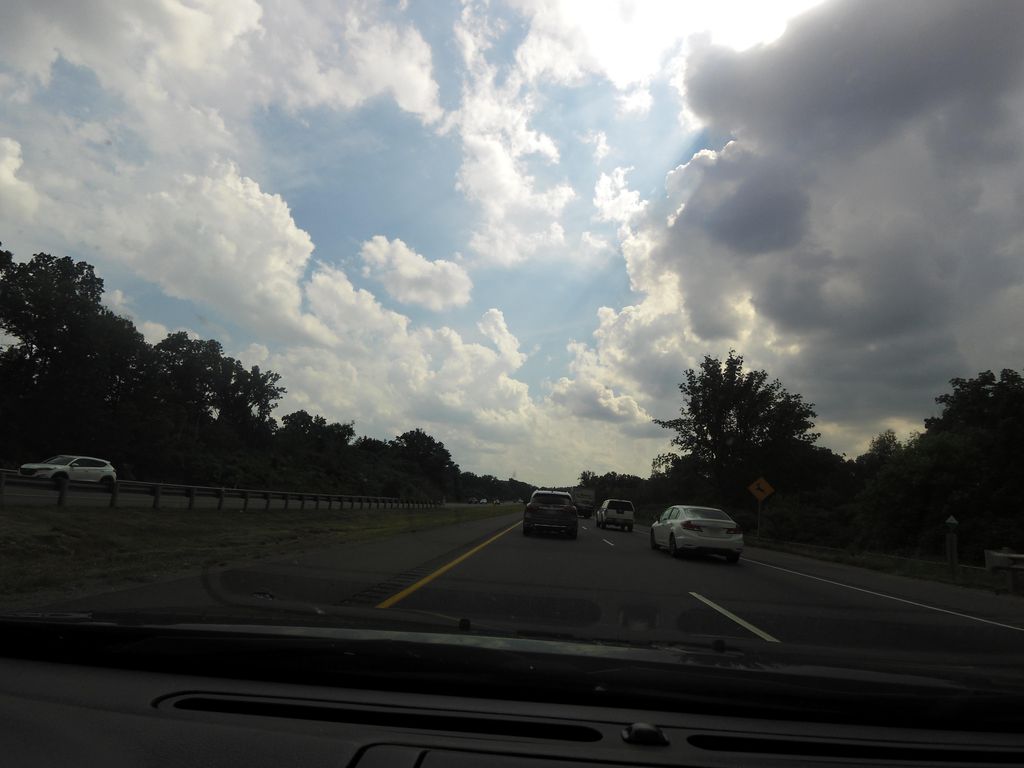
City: hamilton